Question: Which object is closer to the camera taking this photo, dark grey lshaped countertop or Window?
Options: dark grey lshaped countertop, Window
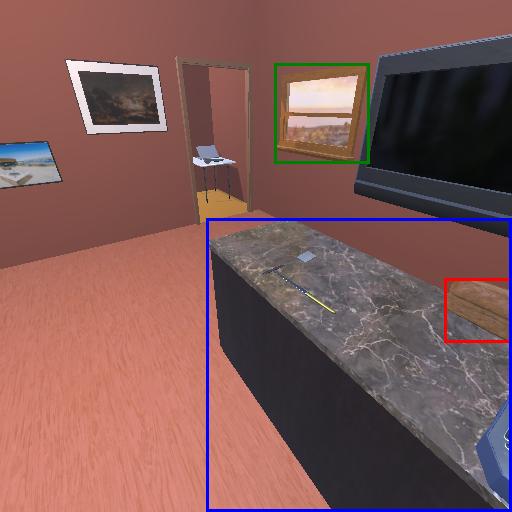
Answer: dark grey lshaped countertop